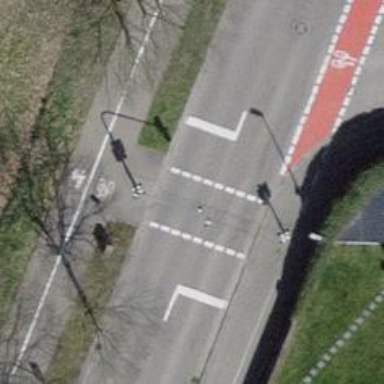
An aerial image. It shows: Road with traffic signals at the crossing.